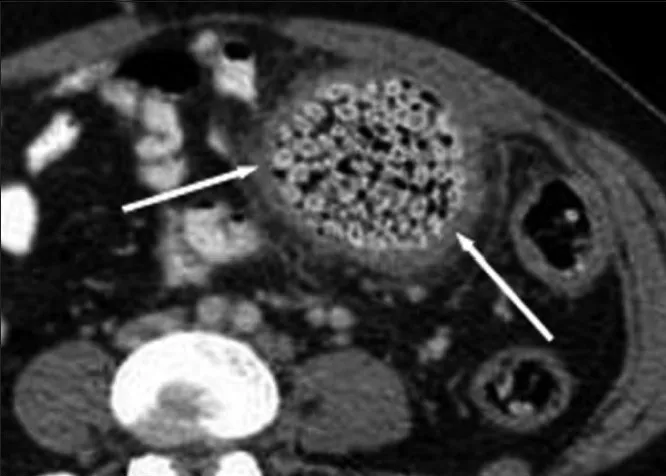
Axial contrast-enhanced CT scan showing the sigmoid colon seed bezoar along with the inflammatory wall thickening (arrows).
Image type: radiology (ct)